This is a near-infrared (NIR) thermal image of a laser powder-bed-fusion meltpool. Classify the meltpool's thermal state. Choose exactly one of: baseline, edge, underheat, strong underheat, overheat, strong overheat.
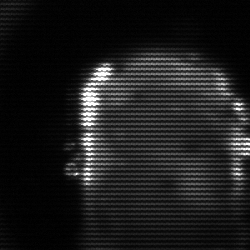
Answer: baseline